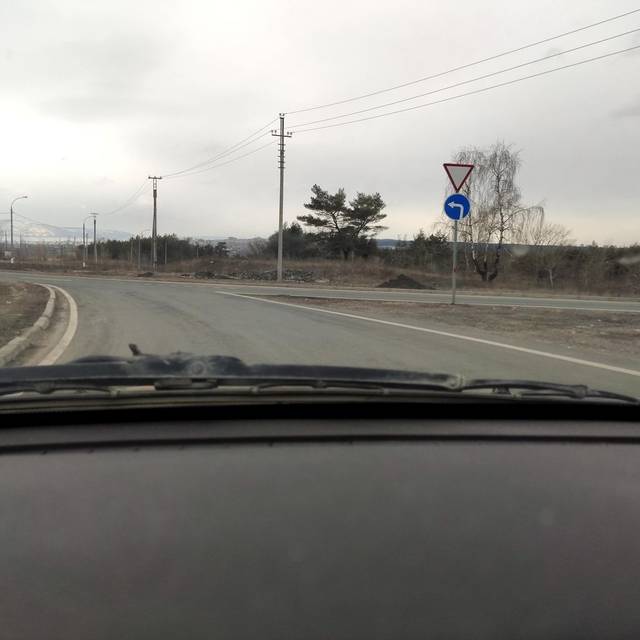
Region: Russia
Coordinates: 53.497, 49.537